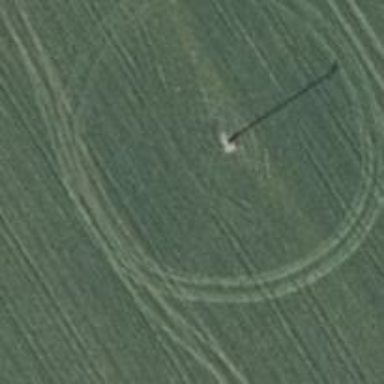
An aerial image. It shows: Power pole.